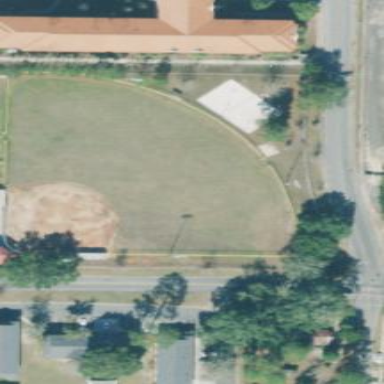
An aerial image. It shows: Baseball pitch for leisure and sports activities.